Interaction volume radius: 10 \u00c5
Interaction volume height: 30 \u00c5
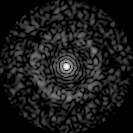
Disorder parameter: 0.8472